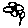
Label: flower